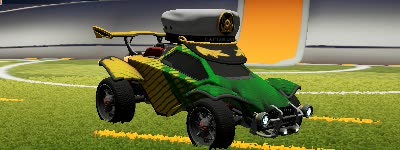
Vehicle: octane